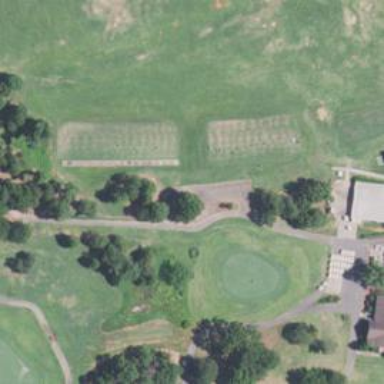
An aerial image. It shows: Path for both roads and golfers.